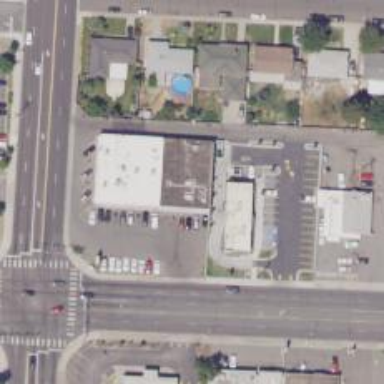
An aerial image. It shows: Convenience shop.